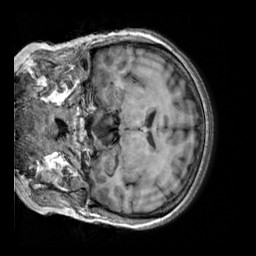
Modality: T1w
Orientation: coronal
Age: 53
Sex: female
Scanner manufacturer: siemens
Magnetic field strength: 3 T
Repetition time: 2.3 s
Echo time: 0.00303 s